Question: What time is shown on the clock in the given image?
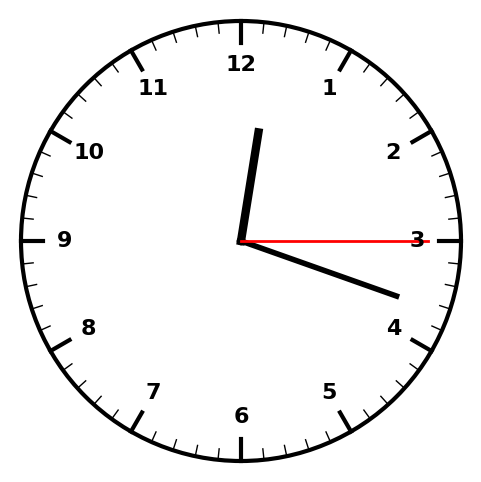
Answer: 12:18:15